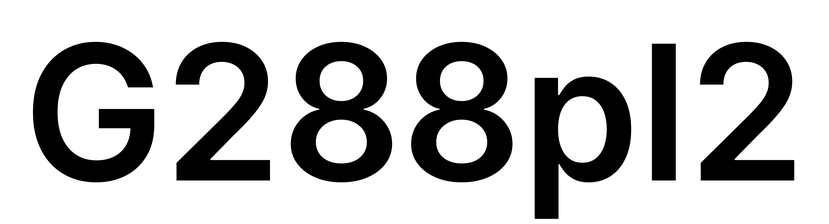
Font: Inter_SemiBold